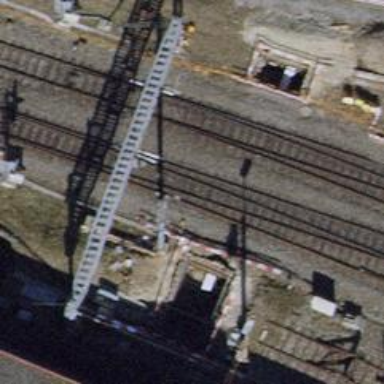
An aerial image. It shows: Railway switch.